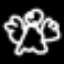
Label: angel